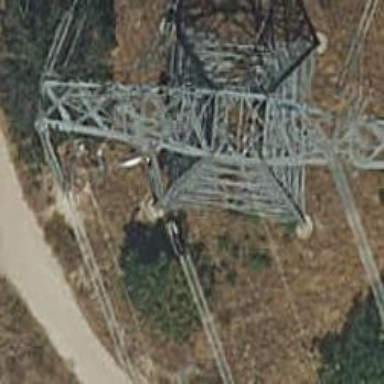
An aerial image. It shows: Power tower.